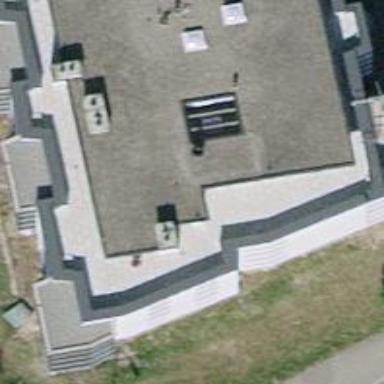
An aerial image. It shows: Flat-roofed apartment building.